Aerial crown-view tile of a tropical tree (Barro Colorado Island, Panama), acquired 20250124:
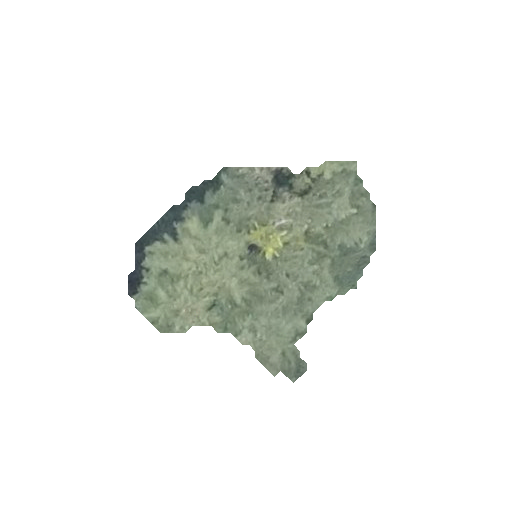
Species: Quararibea stenophylla
GBIF accepted scientific name: Quararibea stenophylla
Crown area: 51.705 m²